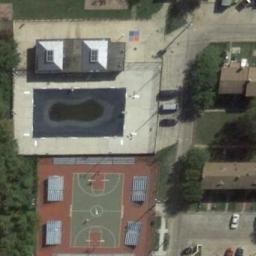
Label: basketball_court